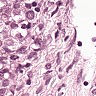
Metastatic tissue present: yes